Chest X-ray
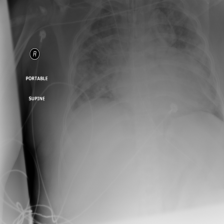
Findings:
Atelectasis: negative
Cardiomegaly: negative
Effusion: negative
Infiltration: positive
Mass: negative
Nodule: negative
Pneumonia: negative
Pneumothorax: negative
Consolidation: negative
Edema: positive
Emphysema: negative
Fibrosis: negative
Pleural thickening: negative
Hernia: negative